Field crop: maize
Growth stage: 2
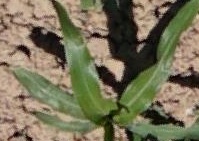
Species: maize